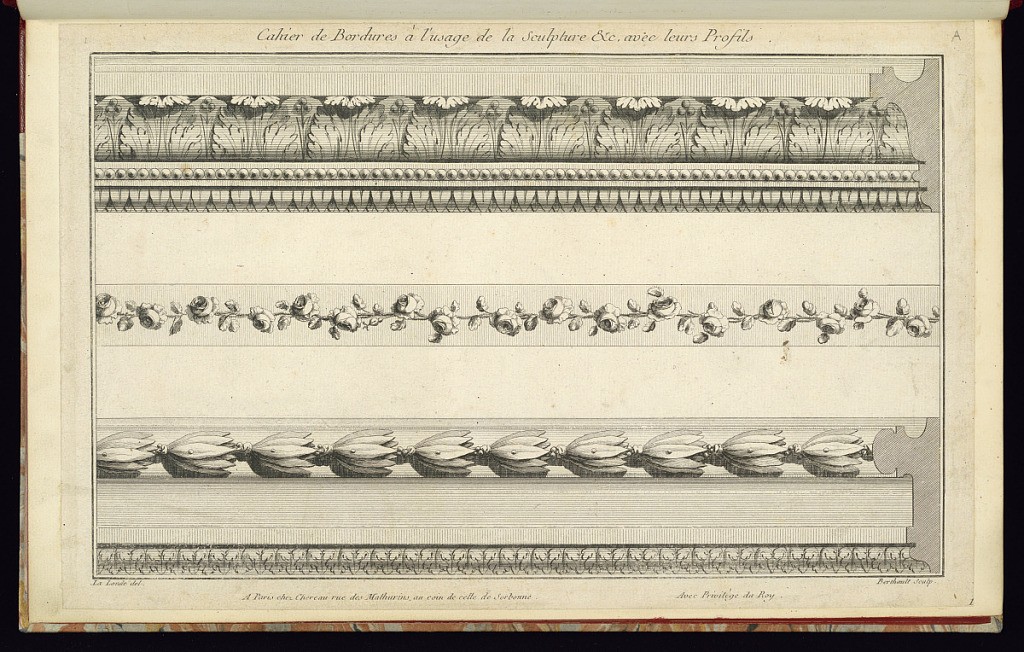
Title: Three Border Designs
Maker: Richard de Lalonde, French, active 1780–96
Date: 1785-1788
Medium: Etching on off-white laid paper
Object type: Print
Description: Three bands of border designs, stacked horizontally on the page. The top border, with cross-section on the right, is comprised of acanthus leaves; the middle border, a strand of roses; the bottom border, also with cross-section on the right, has a strand of bound leaves. The plate is signed and numbered.